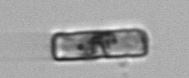
Label: Guinardia_delicatula